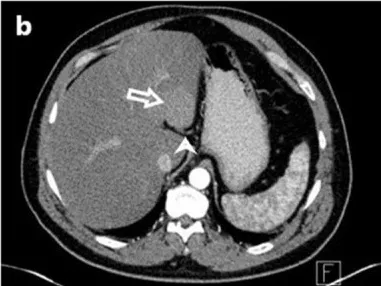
Pseudolesion in liver segments II and III associated with aberrant left gastric vein. Arterial phase.
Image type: radiology (ct)